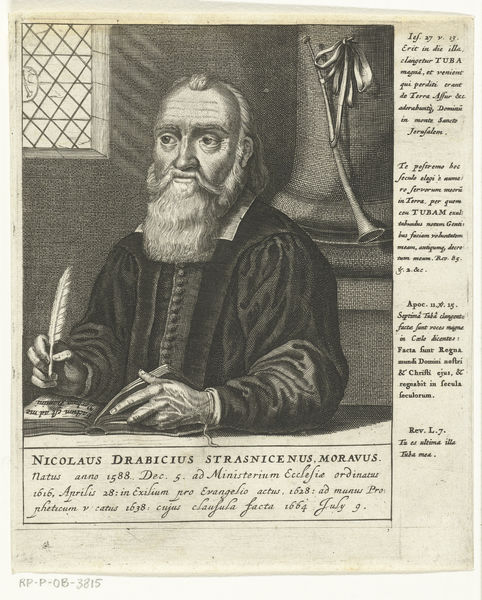
Titel: Portret van Nikolaus Drabik
Künstler: François van Bleyswyck
Standort: Amsterdam
Institution: Rijksmuseum
Schlagwörter: church, column, hands, white, window, black, grey, hair, nose, old, portrait, windows, print, feather, hand, man, head, eyes, paper, mouth, wrinkles, buttons, illustration, beard, old man, pen, quill, writing, mann, instrument, medieval, bart, eye, finger, fingers, book, lips, pale, shoulders, horn, schrift, fenster, forehead, page, schleife, trumpet, latin, feder, text, scholar, mustache, moustache, middle ages, buch, tisch, nicolaus, trompete, brows, writer, wrinkled, write, pe, inkwell, wrinkels, drabicius, strasnicenus, moravus, nicolaus drabicius, posaune, krummhorn, nicholas drabicius photo and bio, latin writing, wrinkled brow, nicolaus moravus, born 1588, skilt